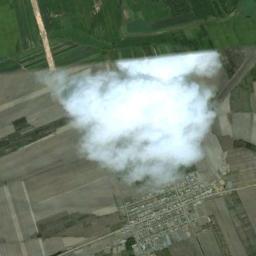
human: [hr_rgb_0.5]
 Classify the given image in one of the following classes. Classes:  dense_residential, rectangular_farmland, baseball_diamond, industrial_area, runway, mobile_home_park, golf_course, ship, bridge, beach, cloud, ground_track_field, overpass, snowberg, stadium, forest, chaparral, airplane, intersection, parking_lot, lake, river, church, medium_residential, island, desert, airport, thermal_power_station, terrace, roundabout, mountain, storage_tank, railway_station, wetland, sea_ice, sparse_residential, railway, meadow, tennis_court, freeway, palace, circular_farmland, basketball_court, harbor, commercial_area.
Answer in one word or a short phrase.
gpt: cloud